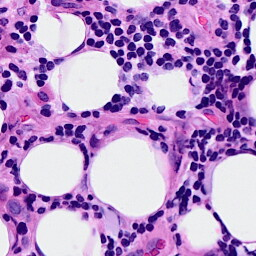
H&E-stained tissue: Breast